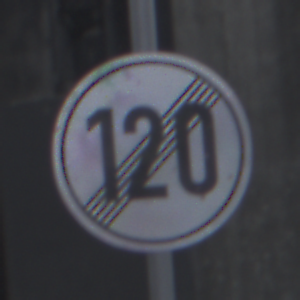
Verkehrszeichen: EndeGeschwindigkeit120
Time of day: MorningAfternoon
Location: Outdoor (Suburban)
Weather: Overcast
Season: NotSpecified
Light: Natural